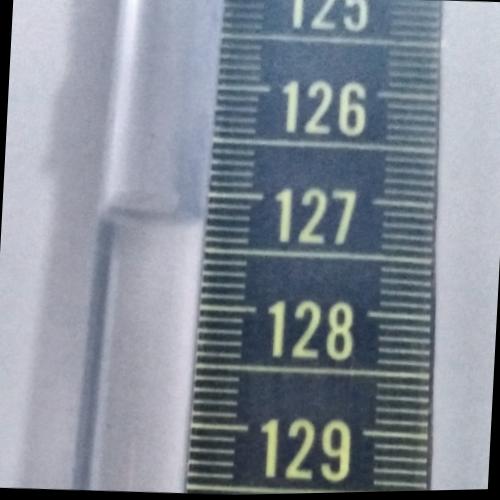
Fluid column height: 127.2 cm